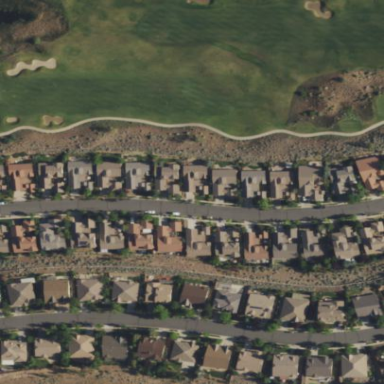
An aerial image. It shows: Rough area on grassy golf course.